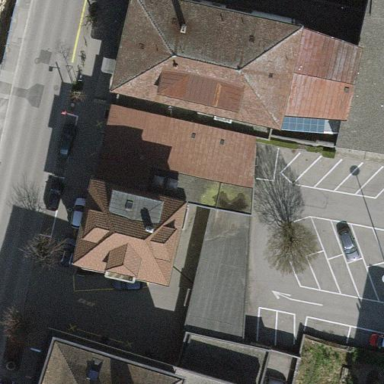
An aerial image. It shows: Hipped roof on apartment building.